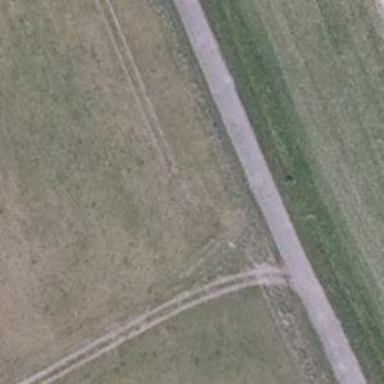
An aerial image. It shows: Sandy track with grade 5 tracktype.